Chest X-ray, AP view. Patient: 59 years old, sex M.
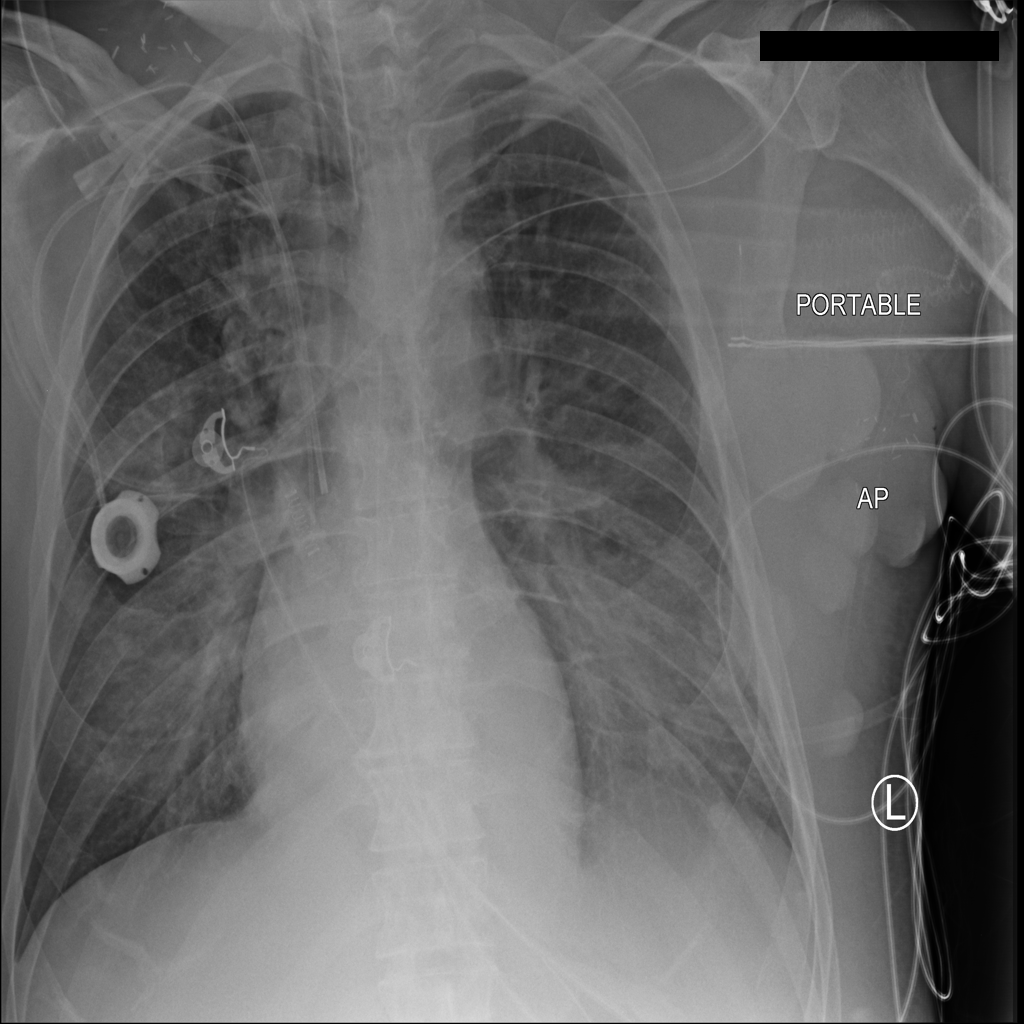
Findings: Atelectasis, Consolidation, Mass